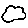
Label: cloud